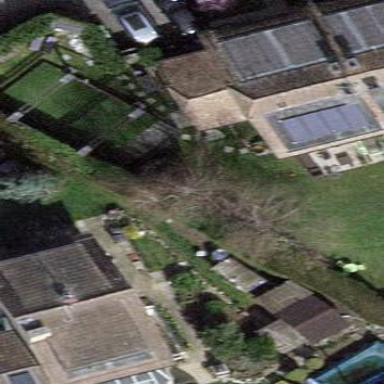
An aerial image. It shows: Garden enclosed by fence.